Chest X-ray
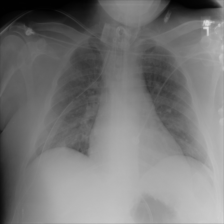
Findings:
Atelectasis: negative
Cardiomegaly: negative
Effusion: negative
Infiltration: negative
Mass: negative
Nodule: negative
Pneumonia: negative
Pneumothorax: negative
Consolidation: negative
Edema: negative
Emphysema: negative
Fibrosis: negative
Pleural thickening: negative
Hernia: negative